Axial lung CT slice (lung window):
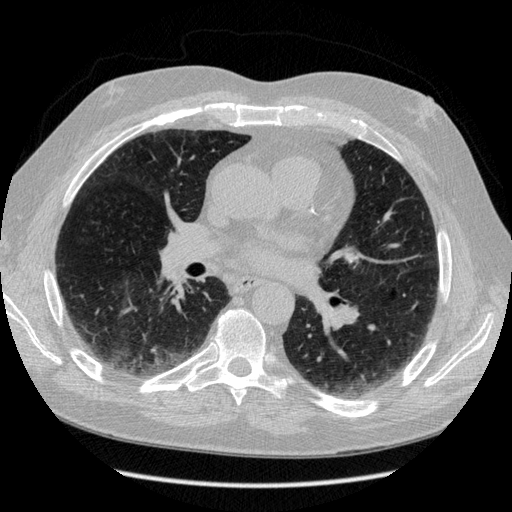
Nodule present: no